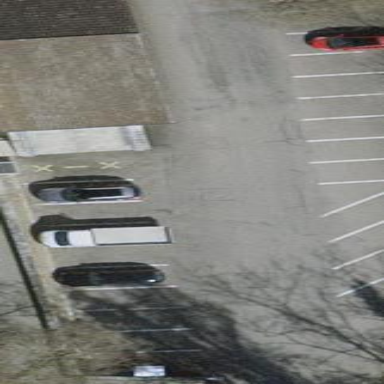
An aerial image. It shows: Parking area with surface.